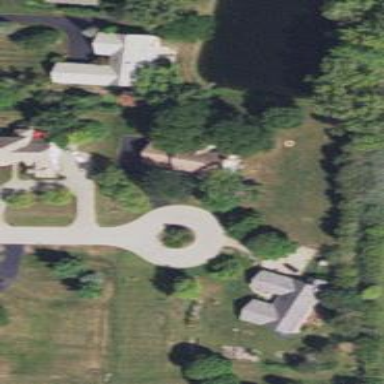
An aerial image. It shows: Driveway.